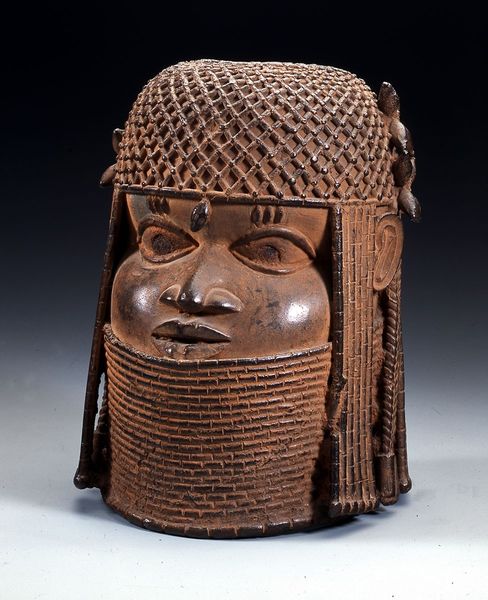
Titel: Kopf eines Oba (Königs)
Standort: Hamburg
Institution: Museum für Kunst und Gewerbe Hamburg
Schlagwörter: kopf, gesicht, bronze, plastik, eisen, herrscher, skulpturen, plastiken, herrscherin, guss, kleinplastik, gegossen, herrscherbildnis, staatsportrait, kaiserbildnis, totenbildnis, landesherr, staatsporträt, landesherrin, gelbguss